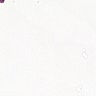
Metastatic tissue present: no